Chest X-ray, PA view. Patient: 66 years old, sex M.
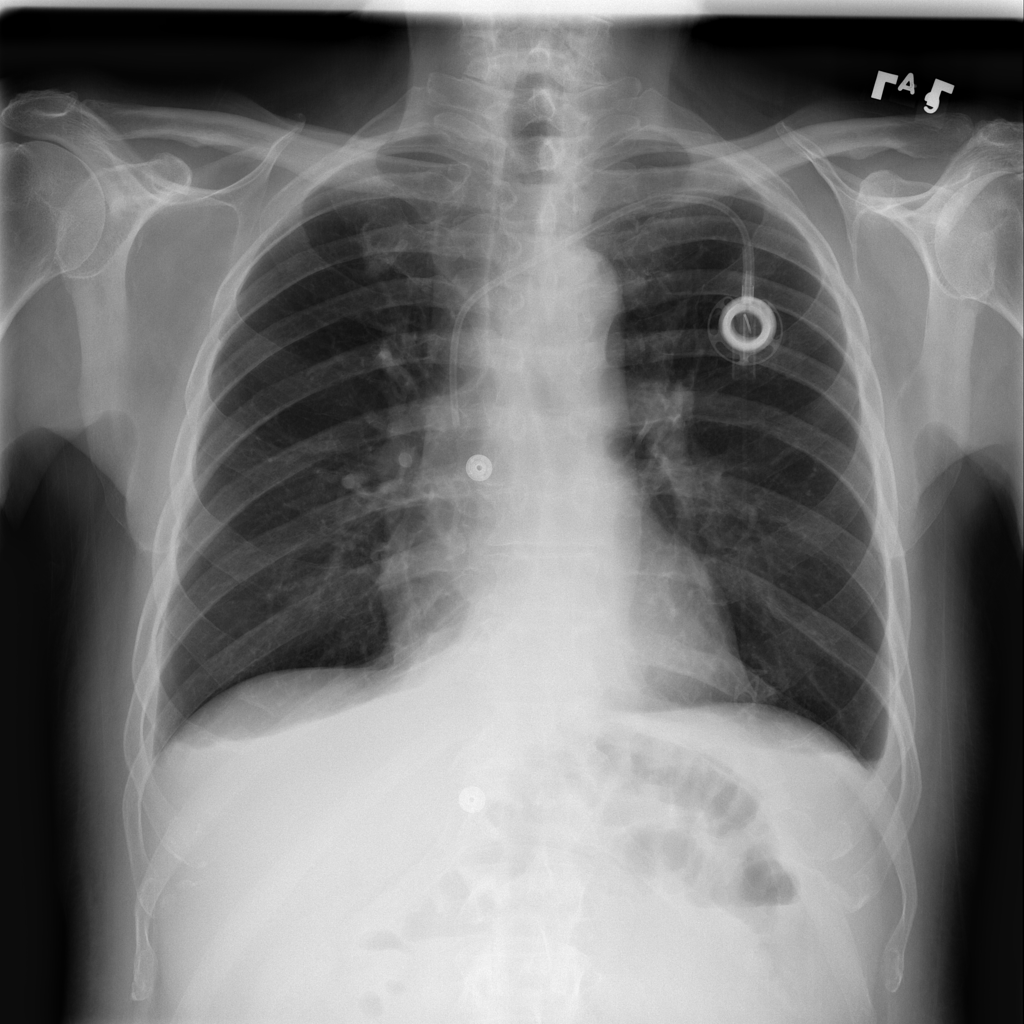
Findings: No Finding